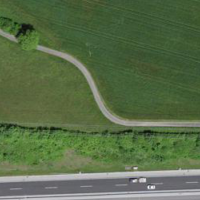
EUNIS habitat code: 57
Species observed at this site:
Buteo buteo